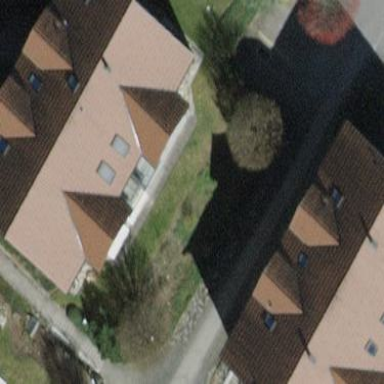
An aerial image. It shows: Simple and straightforward house.